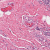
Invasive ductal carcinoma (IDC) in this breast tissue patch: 0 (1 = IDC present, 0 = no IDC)